Field crop: maize
Growth stage: 1
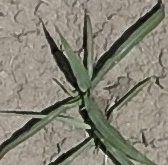
Species: sorghum